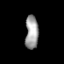
Tissue: prostate
Cell type: T cells
Senescence score: 0.2993
Nuclear area (px): 430
Mean DAPI intensity: 158.079